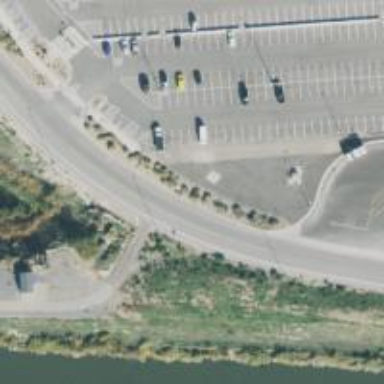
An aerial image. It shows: Parking space.